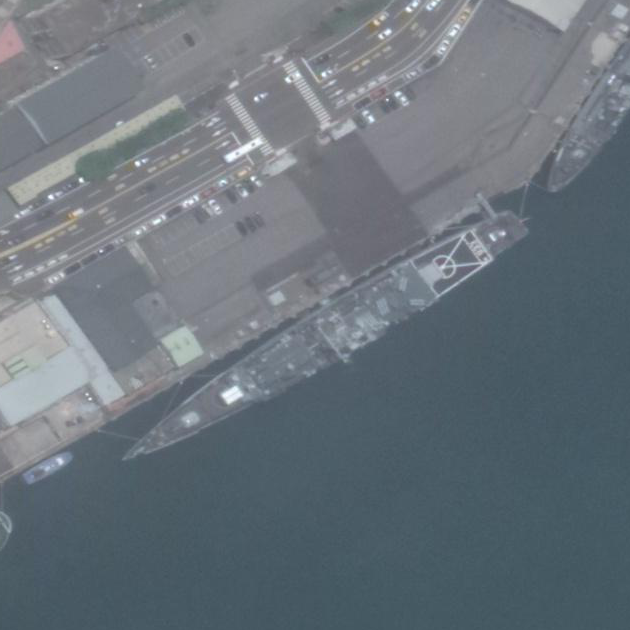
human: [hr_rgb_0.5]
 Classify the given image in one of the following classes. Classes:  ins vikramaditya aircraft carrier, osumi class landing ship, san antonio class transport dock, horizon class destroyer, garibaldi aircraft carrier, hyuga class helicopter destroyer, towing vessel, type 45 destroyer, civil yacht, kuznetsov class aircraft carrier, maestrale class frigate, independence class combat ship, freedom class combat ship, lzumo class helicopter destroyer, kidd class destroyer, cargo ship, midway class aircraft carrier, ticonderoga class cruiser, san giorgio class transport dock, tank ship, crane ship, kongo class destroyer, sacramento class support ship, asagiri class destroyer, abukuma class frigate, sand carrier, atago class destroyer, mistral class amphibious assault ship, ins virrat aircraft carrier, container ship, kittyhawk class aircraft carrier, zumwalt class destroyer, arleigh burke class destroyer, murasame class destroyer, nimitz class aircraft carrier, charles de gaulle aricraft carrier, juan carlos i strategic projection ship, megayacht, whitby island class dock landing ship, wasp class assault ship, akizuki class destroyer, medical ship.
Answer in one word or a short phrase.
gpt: Kidd class destroyer